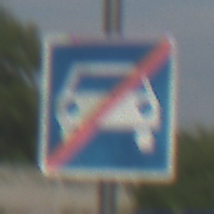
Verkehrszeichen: EndeKraftfahrstrasse
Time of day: MorningAfternoon
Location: Outdoor (Nature)
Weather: PartlyCloudy
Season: NotSpecified
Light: Natural